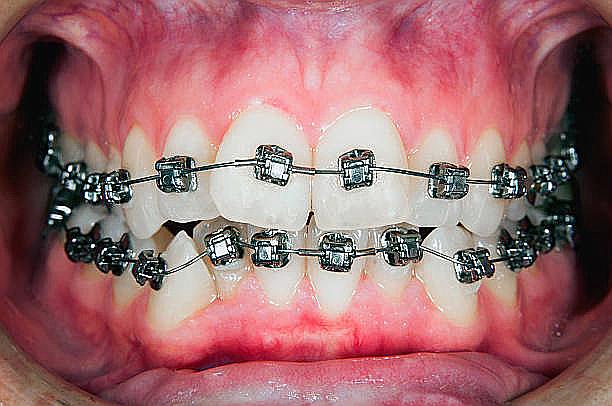
Condition: Gingivitis